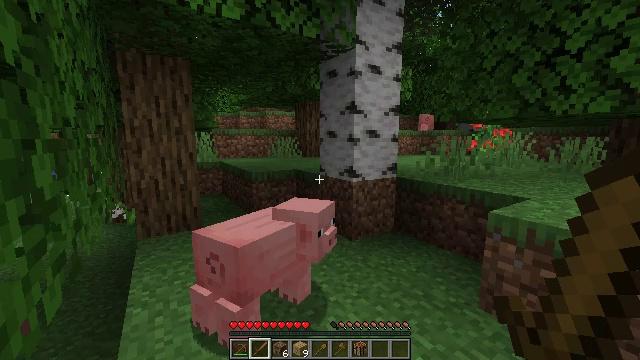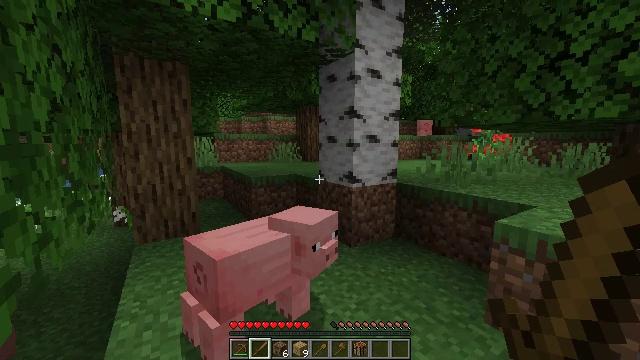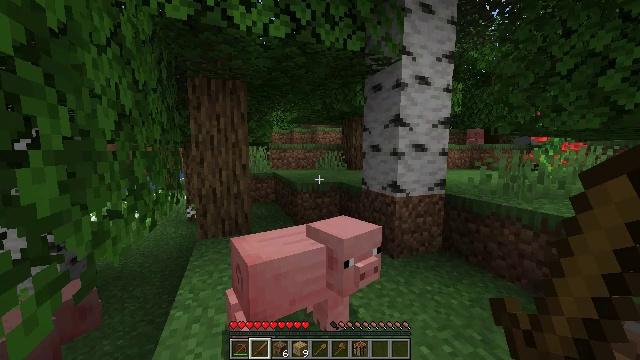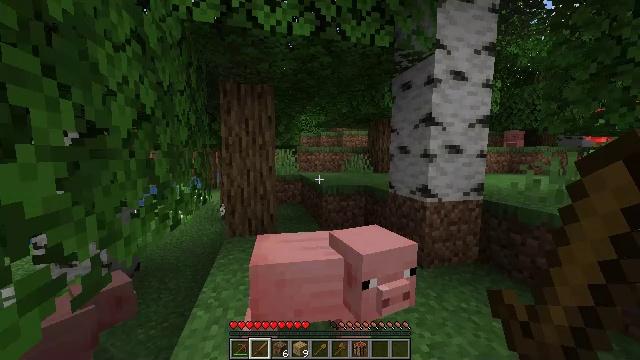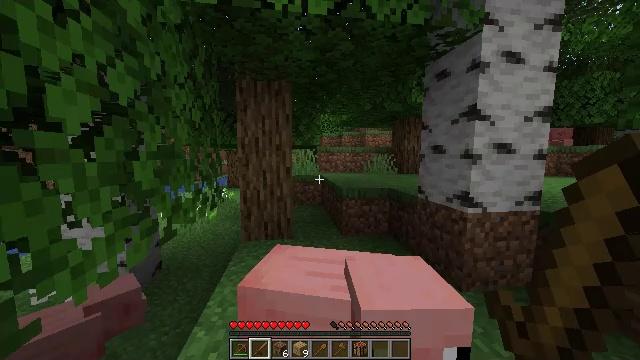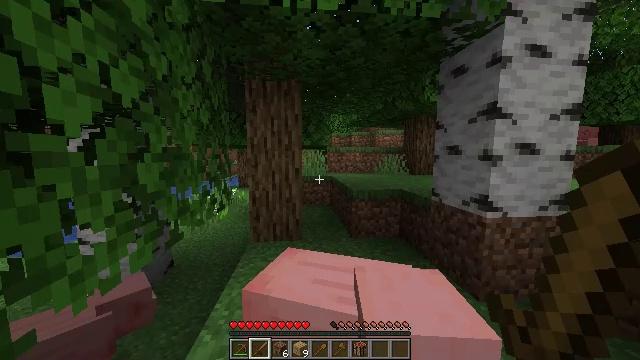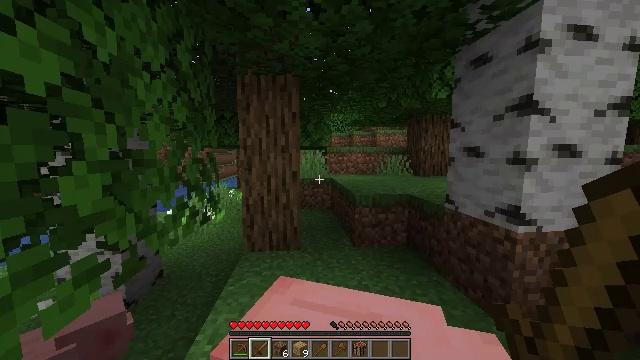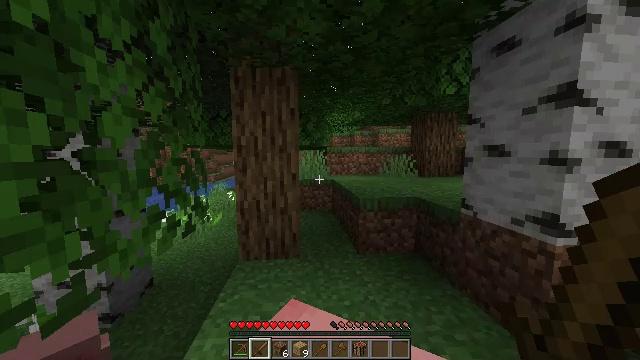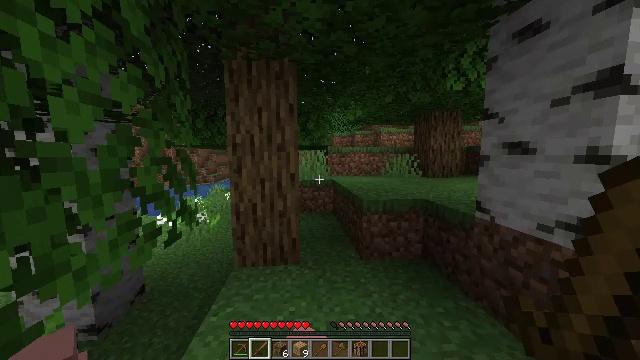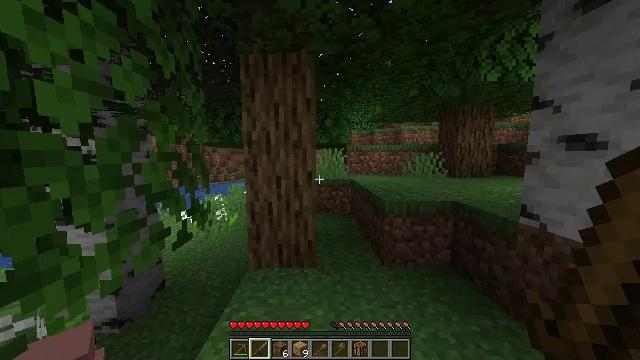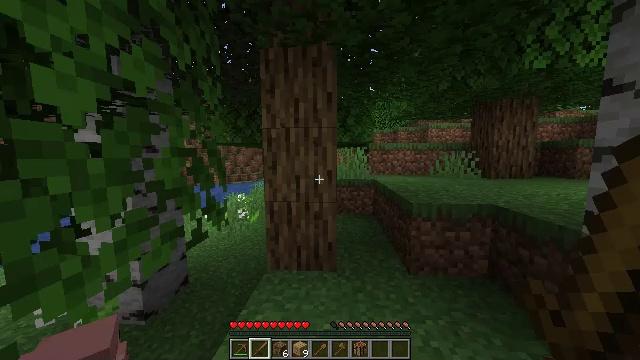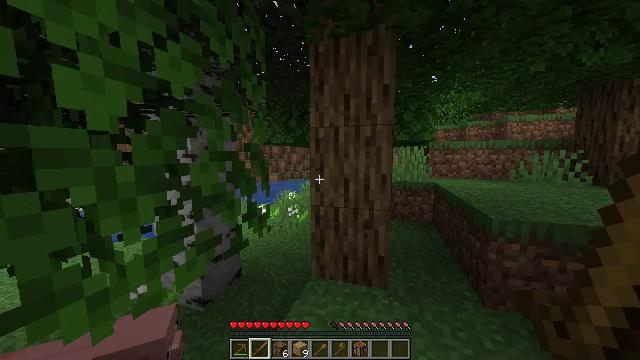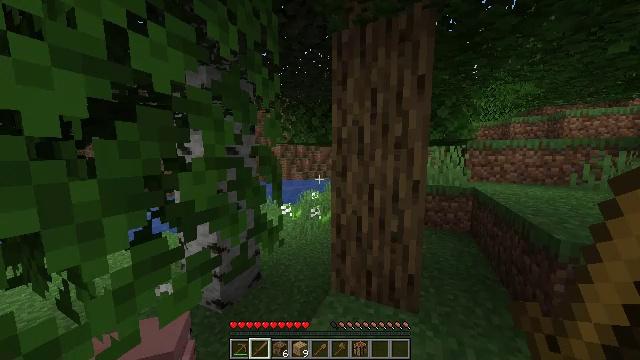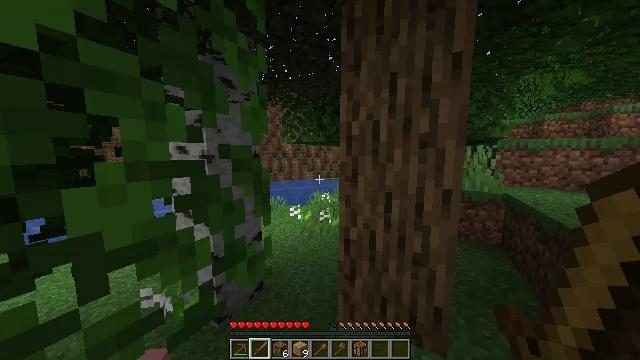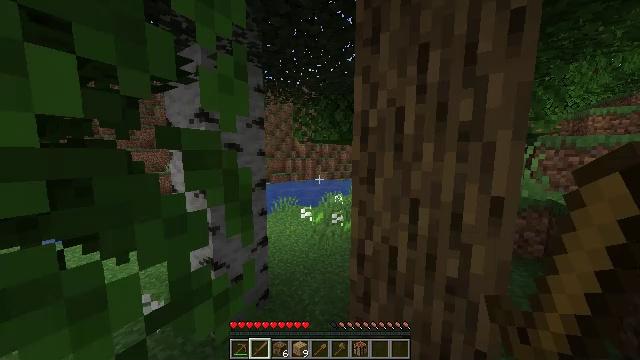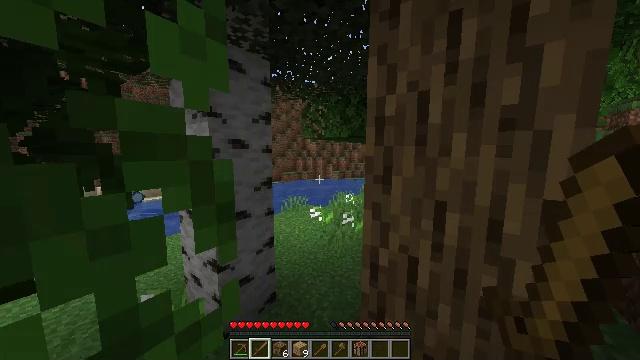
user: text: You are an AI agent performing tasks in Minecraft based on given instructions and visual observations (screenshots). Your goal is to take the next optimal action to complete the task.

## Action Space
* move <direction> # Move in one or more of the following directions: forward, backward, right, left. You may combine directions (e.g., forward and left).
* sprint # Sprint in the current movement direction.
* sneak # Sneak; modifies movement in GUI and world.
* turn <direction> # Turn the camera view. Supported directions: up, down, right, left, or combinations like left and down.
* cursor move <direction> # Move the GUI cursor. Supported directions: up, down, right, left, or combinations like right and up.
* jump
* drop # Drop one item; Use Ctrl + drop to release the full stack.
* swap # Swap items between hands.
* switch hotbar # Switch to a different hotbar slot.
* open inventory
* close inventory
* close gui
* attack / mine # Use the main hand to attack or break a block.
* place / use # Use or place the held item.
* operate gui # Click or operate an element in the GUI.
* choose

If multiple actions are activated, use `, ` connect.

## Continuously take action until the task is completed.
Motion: motion action
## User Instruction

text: Break the dirt block.
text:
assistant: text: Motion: move forward, sprint
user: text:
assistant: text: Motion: move forward, sprint, turn left and up
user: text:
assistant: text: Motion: move forward, sprint, turn left
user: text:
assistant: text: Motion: move forward, sprint, turn left
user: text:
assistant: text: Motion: move forward, sprint, turn left
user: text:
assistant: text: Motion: move forward, sprint
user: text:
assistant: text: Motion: move forward, sprint
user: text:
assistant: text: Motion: move forward, sprint
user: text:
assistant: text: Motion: move forward, sprint, turn left
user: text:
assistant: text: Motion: move forward, sprint, turn left
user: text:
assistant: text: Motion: move forward, sprint, turn left
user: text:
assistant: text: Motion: move forward, sprint, turn left
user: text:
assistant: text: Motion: move forward, sprint, turn left
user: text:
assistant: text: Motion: move forward, sprint, turn left
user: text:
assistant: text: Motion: move forward, sprint, turn left
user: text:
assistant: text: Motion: move forward, sprint, turn left
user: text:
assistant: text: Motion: move forward, sprint, turn left
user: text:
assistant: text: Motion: move forward, sprint, turn left
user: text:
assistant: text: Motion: move forward, sprint, turn left
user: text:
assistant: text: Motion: move forward, sprint
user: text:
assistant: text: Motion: move forward, sprint
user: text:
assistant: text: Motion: move forward, sprint
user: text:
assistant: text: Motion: move forward, sprint, turn left and down
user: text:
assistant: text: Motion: move forward, sprint, turn left and down
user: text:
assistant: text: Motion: move forward, sprint, turn left and down
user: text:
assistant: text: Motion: move forward, sprint, turn left
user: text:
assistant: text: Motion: move forward, sprint, turn left
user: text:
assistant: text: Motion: move forward, sprint, turn left
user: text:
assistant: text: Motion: move forward, sprint, turn left and down
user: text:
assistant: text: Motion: move forward, sprint, turn left